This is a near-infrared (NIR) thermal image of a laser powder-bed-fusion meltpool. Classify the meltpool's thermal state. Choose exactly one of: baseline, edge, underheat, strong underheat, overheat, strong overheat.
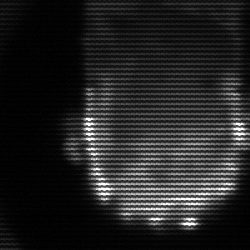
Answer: baseline